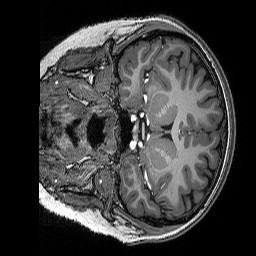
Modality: T1w
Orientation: coronal
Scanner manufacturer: siemens
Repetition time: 2.5 s
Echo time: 0.00341 s